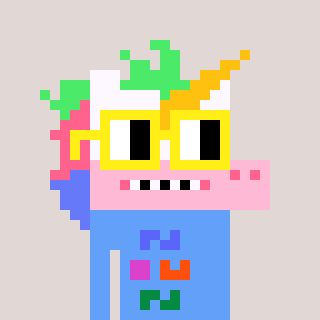
a pixel art character with square yellow glasses, a unicorn-shaped head and a blue-colored body on a warm background